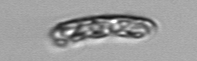
Label: Guinardia_striata